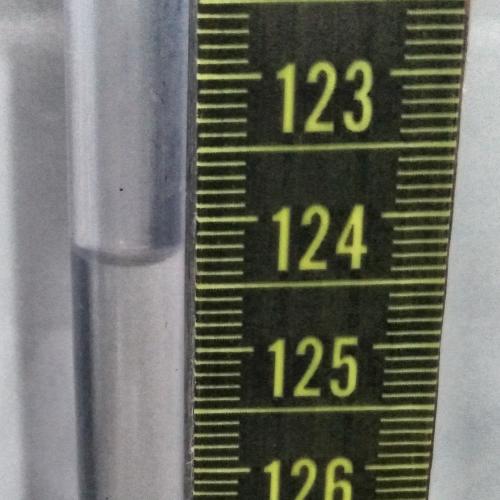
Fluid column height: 124.3 cm